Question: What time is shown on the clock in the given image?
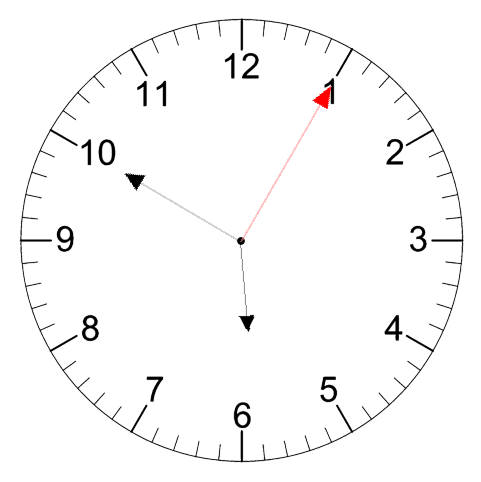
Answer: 05:50:05